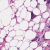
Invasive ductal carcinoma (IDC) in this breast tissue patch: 1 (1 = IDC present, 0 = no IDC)